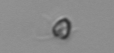
Label: Pyramimonas